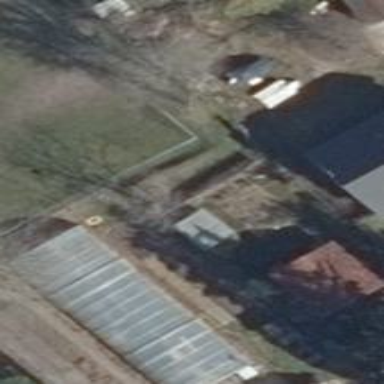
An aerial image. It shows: Greenhouse.